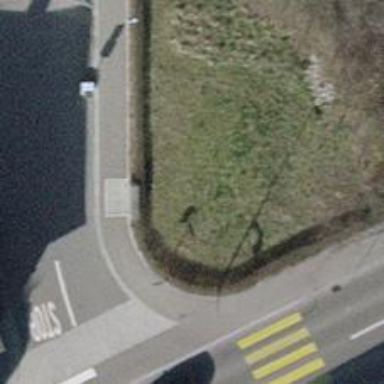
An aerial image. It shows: Street cabinet.